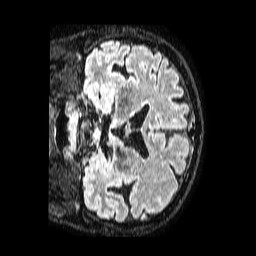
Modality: FLAIR
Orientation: coronal
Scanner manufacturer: philips
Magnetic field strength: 1.5 T
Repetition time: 4.8 s
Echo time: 0.3 s